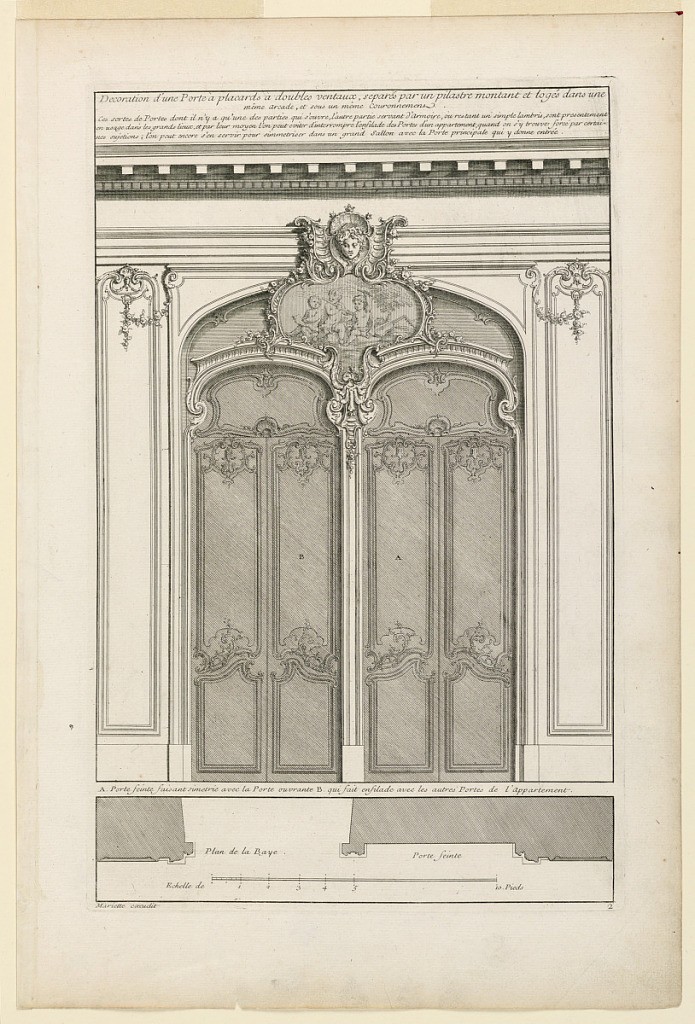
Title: Plate 2, "Decoration d'une Porte à placards à double ventaux"
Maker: Jacques-François Blondel, French, 1705–1774
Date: ca. 1727
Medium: Engraving on paper
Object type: Print
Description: Two double doors within a joint arch. Both doors have a separate crowning rocaille volute above. Above, the overdoor with a painting surmounted by a carving of a female mask on a cartouche. Panels flanking doors with little volute and flower carving on top. Inscribed, along upper margin: title and 3 lines of explanation; lower left: "Mariette excudit"; lower right: "2". Explanation and inscriptions on the engraving.